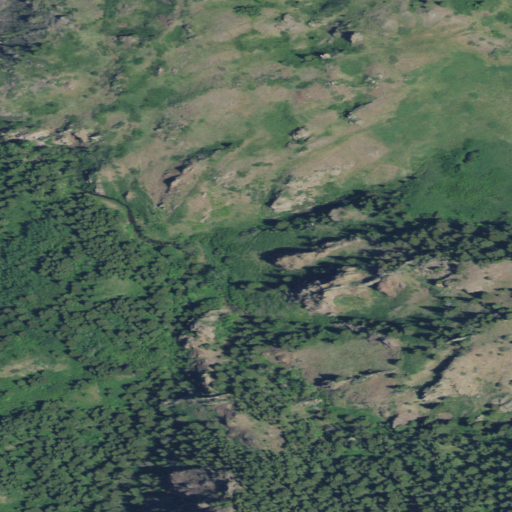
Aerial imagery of valley in Montana named Wildcat Coulee containing shrub and evergreen forest